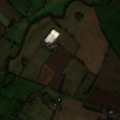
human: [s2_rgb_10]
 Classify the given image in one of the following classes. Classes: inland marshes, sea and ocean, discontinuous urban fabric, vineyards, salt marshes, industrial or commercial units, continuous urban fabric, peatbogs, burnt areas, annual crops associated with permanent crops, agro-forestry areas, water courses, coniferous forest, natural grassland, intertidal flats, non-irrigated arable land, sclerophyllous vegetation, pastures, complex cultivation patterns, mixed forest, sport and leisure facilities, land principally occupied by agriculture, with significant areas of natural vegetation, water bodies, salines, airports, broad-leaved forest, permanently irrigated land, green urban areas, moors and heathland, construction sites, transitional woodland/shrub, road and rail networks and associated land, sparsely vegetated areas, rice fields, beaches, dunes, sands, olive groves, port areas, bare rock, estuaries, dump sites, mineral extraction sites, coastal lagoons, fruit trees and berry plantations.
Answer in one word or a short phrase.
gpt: non-irrigated arable land, pastures, complex cultivation patterns